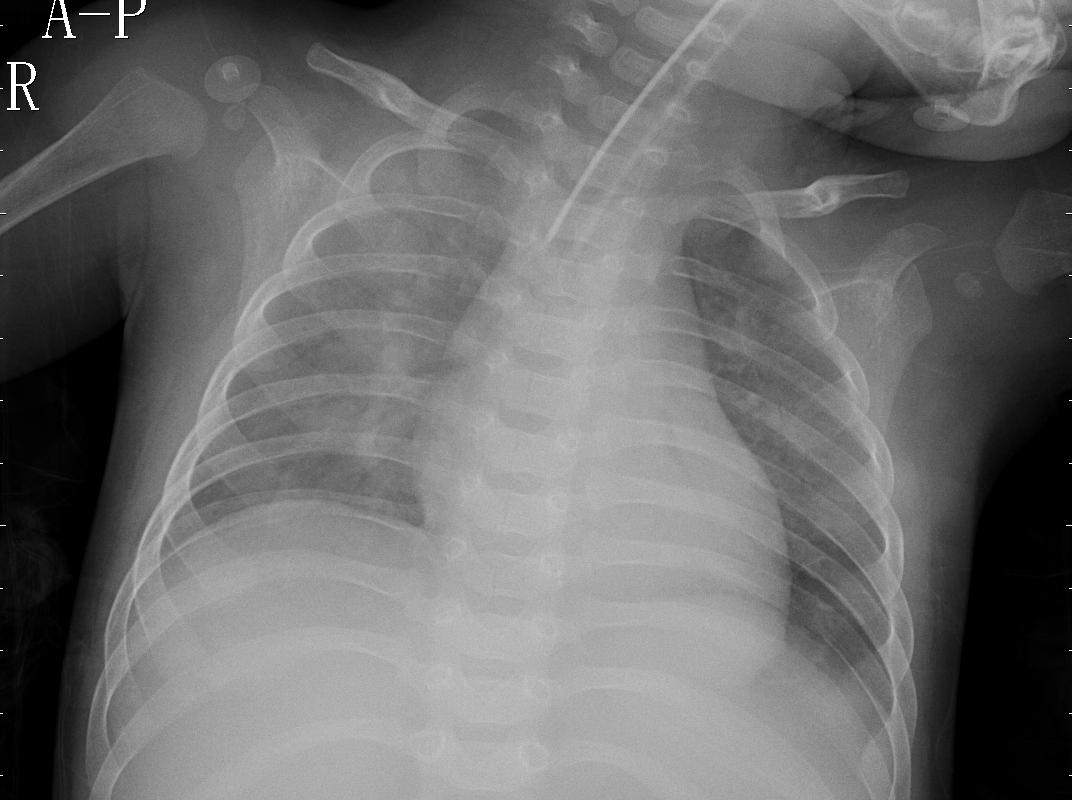
Diagnosis: PNEUMONIA